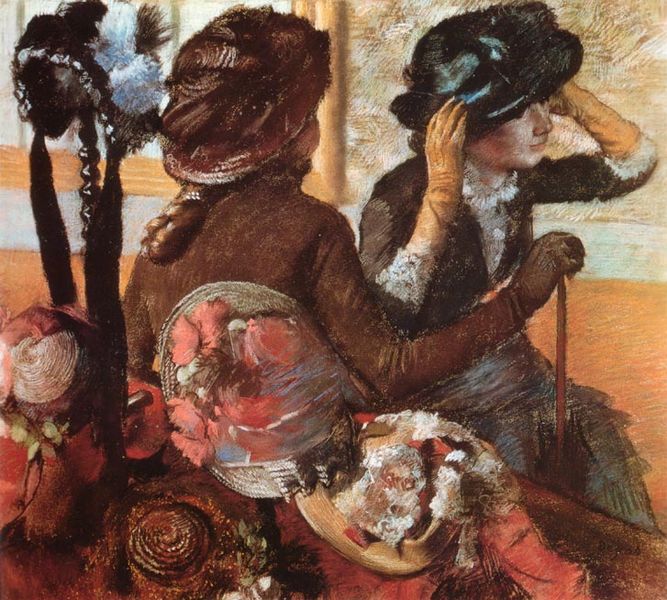
Titel: Chez la modiste, Bei einer Modistin
Künstler: Edgar Degas
Standort: Lugano
Institution: Fondazione Thyssen-Bornemisza
Schlagwörter: blau, feder, gemälde, kopf, weiß, frauen, gelb, grün, impressionismus, menschen, mädchen, ocker, sitzen, blume, blumen, braun, bunt, damen, degas, elegant, fenster, frankreich, frau, frisur, frisuren, grau, haar, handschuh, handschuhe, holz, hut, hüte, kleid, kleider, kopfbedeckungen, kreide, licht, mund, nase, ohr, orange, paris, pastell, profil, raum, renoir, rücken, schmuck, schwarz, stuhl, tisch, zeichnung, zimmer, ölbild, blick, blüte, blüten, dame, regenschirm, rosen, rot, schirm, sonnenschirm, beige, malerei, mode, schleife, gesichter, jacke, jung, mütze, mützen, profile, regal, wand, arm, arme, augen, band, bluse, federn, gesicht, kleidung, kragen, mensch, rahmen, spitze, ärmel, bild, blicken, goldrahmen, innenraum, portrait, porträt, spiegel, öl, auge, haare, mantel, sitzend, stoff, klassizismus, mutter, personen, spitzen, tochter, person, schleifen, kinn, lippe, lippen, locke, locken, ohren, renaissance, rosa, schön, vornehm, stock, beine, schweif, kopfbedeckung, bein, dutt, rückenansicht, wangen, bilder, bilderrahmen, geschäft, zwei, gehstock, probe, stab, zöpfe, blusen, warm, farbe, laden, haarband, querformat, nasen, salon, zwei frauen, strohhut, zopf, hutband, monet, strohhüte, manet, anprobe, rüschen, wange, ellenbogen, krempe, gesteck, flieder, kante, pink, auslage, rückenfigur, jacken, quer, mäntel, spazierstock, anprobieren, einkauf, hutladen, hutmacherin, kauf, modistin, probieren, helm, pinsel, modelle, anrichte, armreif, putz, halbprofil, dynamisch, tonig, ständer, kaufen, freundlich, bänder, kopfschmuck, lady, kapuze, freundinnen, hutständer, pastellkreide, andreas, haarbänder, testen, sptze, toll, jabots, hutgeschäft, banktisch, blumenhüte, hüteschwarz, beim, ladies, s, schwarzer hut, hutsalon, gefällt mir, hutmacherei, im hutladen, hutanprobe, hargummi